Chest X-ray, PA view. Patient: 53 years old, sex F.
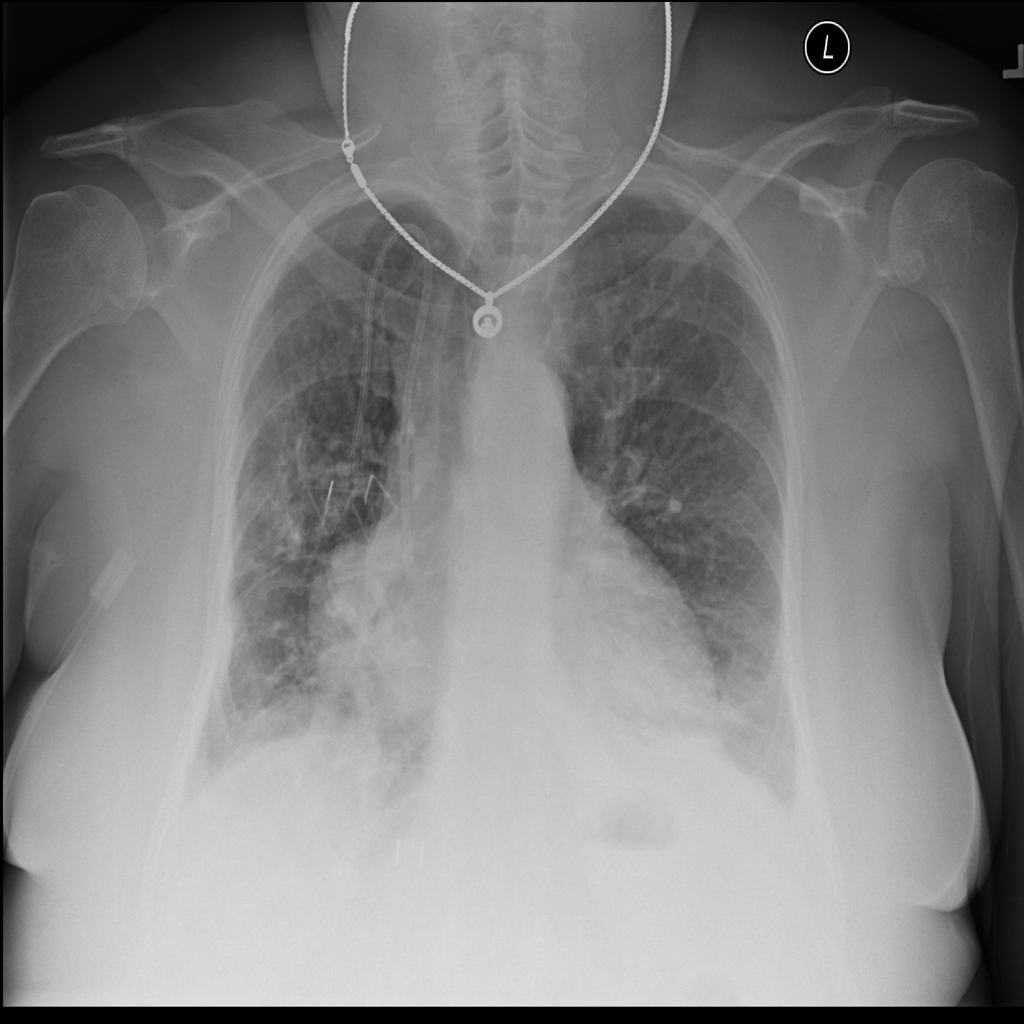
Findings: Consolidation, Mass